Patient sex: F
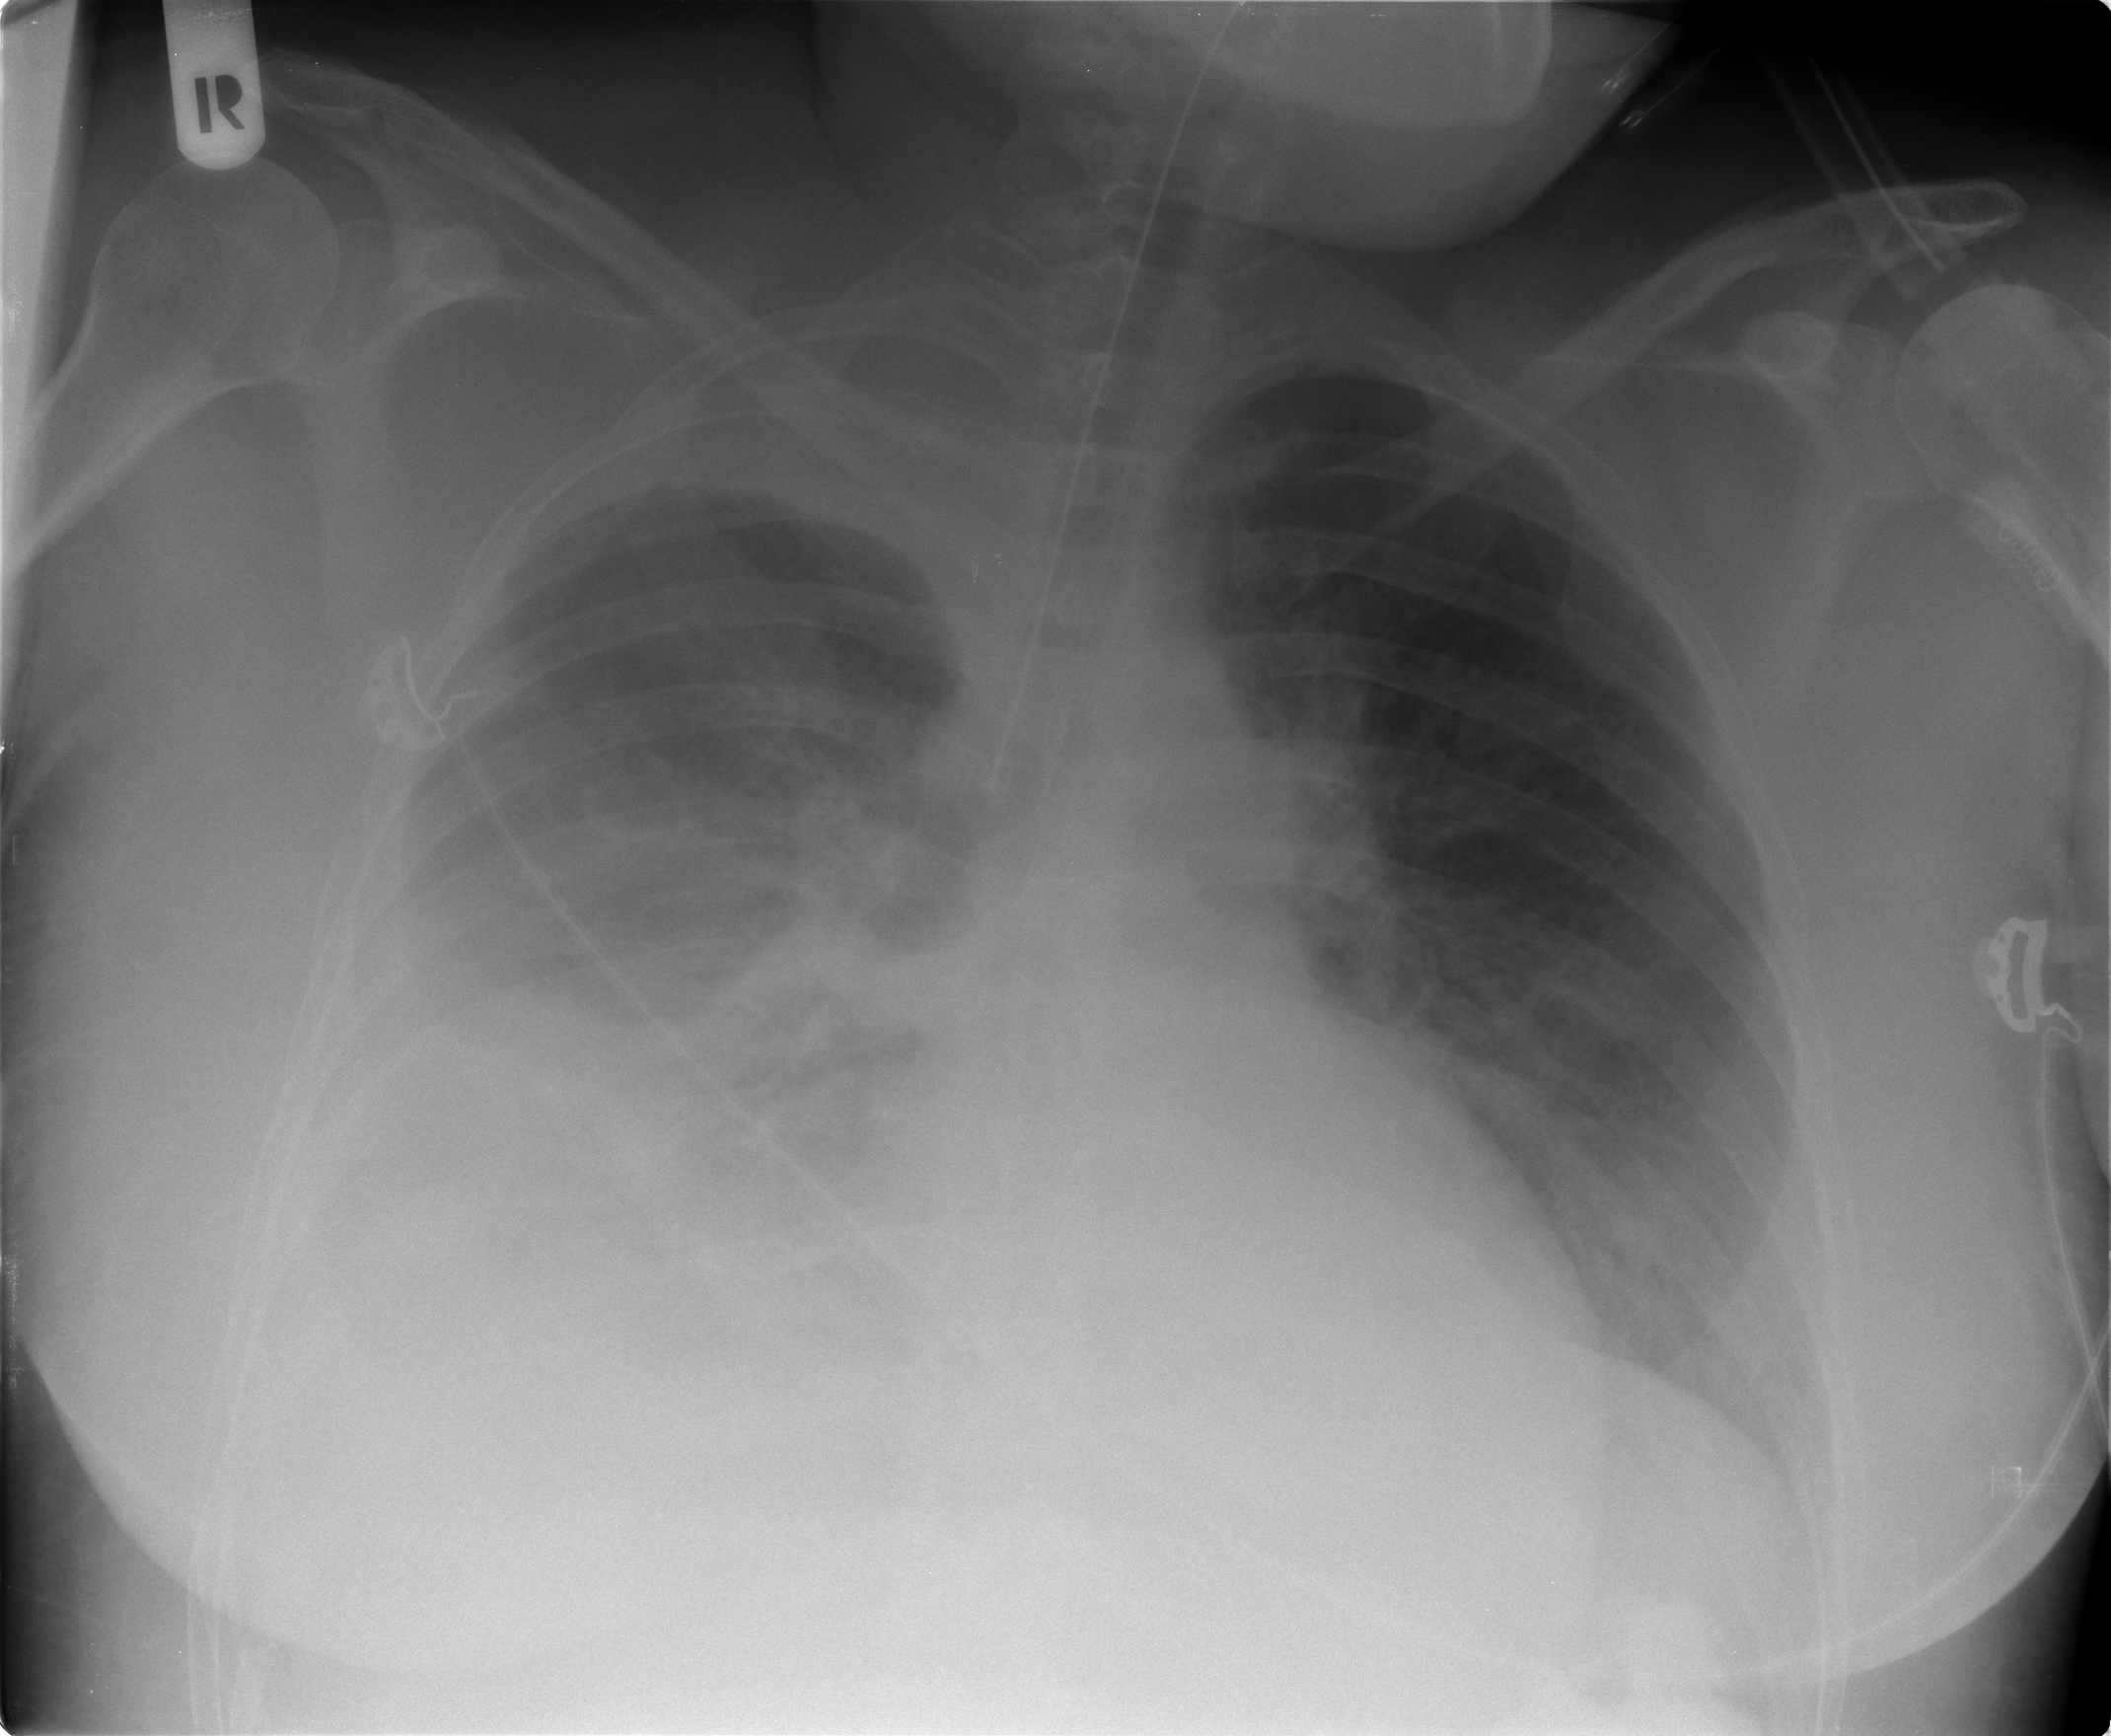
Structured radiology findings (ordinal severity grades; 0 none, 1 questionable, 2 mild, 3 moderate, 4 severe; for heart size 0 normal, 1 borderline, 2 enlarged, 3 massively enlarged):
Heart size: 2
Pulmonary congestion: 1
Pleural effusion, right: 3
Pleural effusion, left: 0
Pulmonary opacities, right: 3
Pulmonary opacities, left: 0
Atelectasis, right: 3
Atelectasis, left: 0